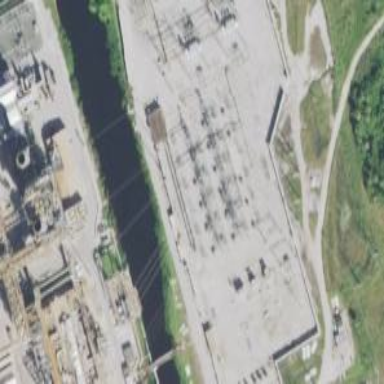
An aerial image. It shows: Switch used for power control.